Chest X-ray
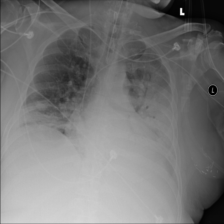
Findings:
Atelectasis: positive
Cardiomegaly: negative
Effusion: positive
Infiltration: positive
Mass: negative
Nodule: negative
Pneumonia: negative
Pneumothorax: negative
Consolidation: negative
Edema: negative
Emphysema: negative
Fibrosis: negative
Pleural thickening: negative
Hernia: negative